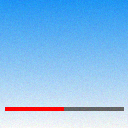
Screen state: on